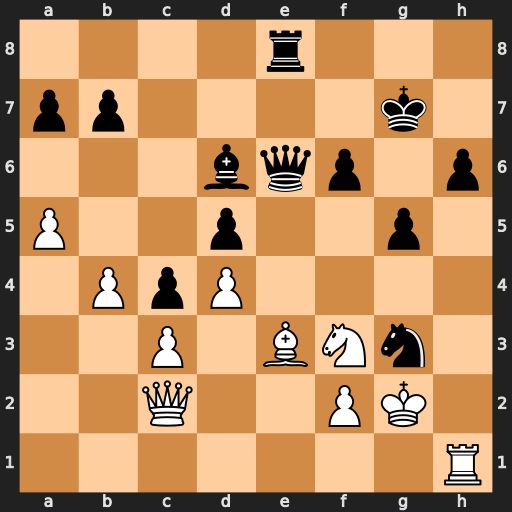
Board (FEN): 4r3/pp4k1/3bqp1p/P2p2p1/1PpP4/2P1BNn1/2Q2PK1/7R
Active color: w
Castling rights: -
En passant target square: -
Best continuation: fxg3 Qg4 Bf2